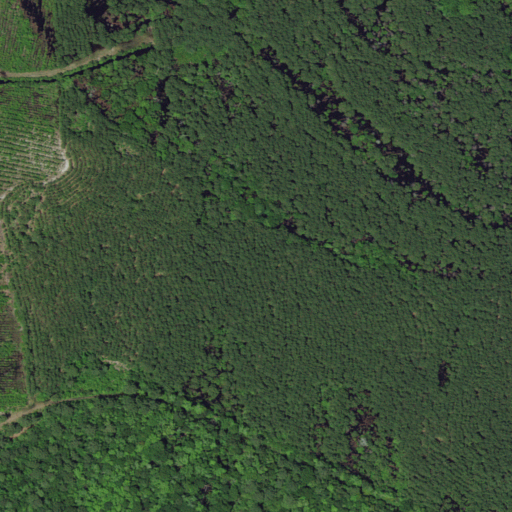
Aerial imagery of plain(s) in North Carolina named The Islands containing woody wetlands, evergreen forest, and herbaceous wetlands